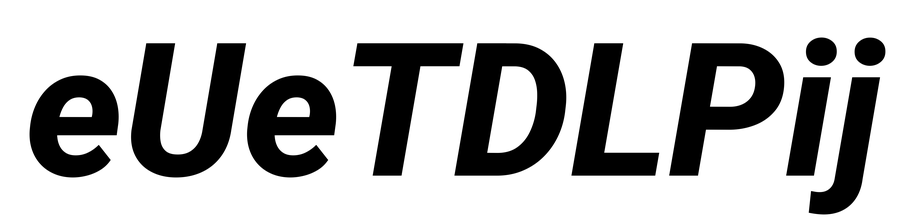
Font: Roboto-Italic_ExtraBold_Italic